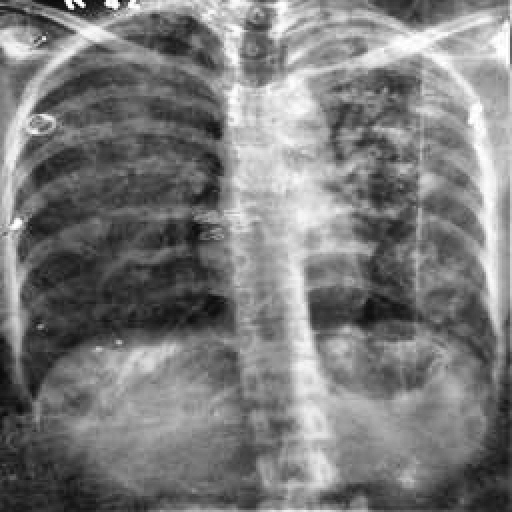
Finding: TUBERCULOSIS